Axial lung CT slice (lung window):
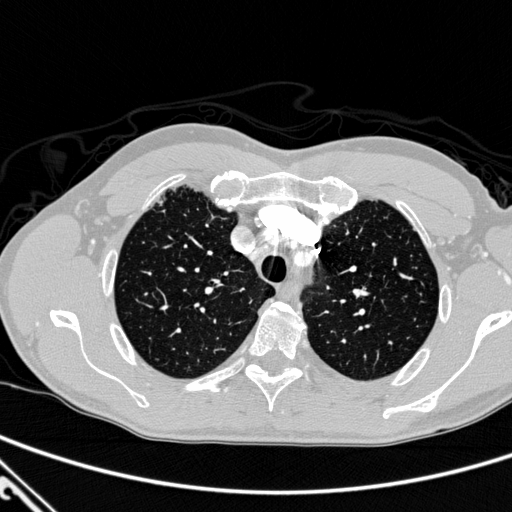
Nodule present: no